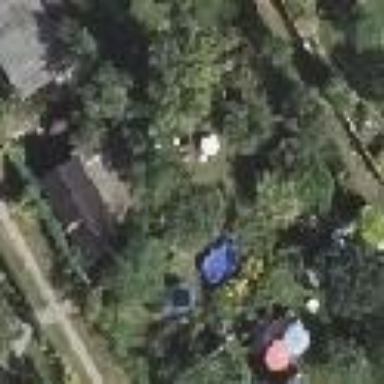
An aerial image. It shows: Plot in the allotments.